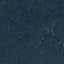
Land use / land cover class: Forest